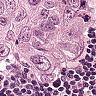
Metastatic tissue present: yes